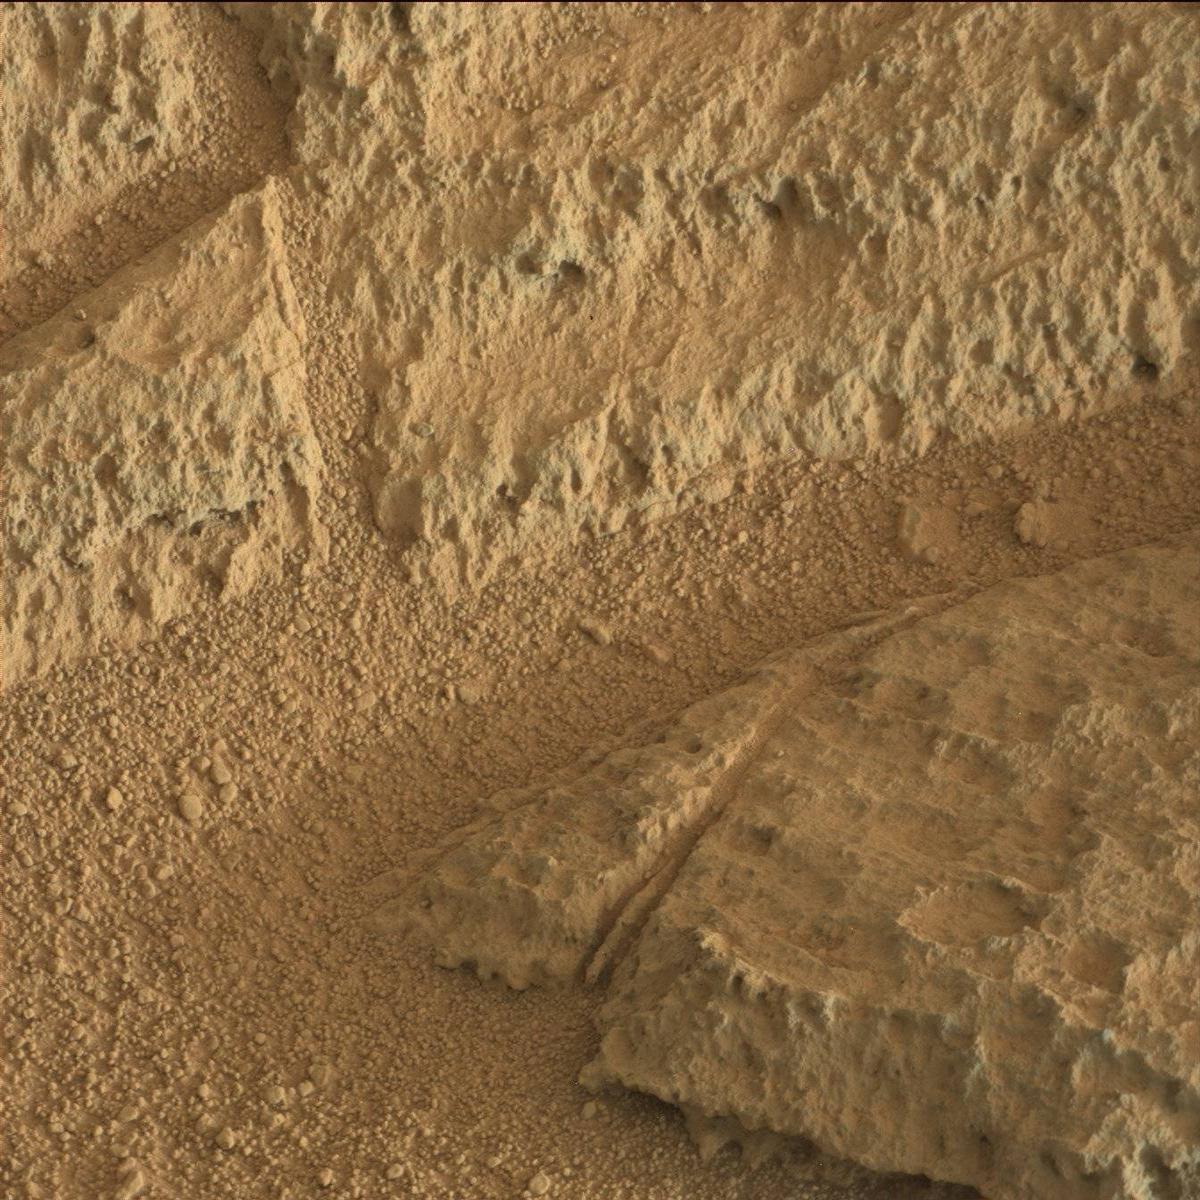
Terrain classes present: Bedrock, Rock, Sand / Soil